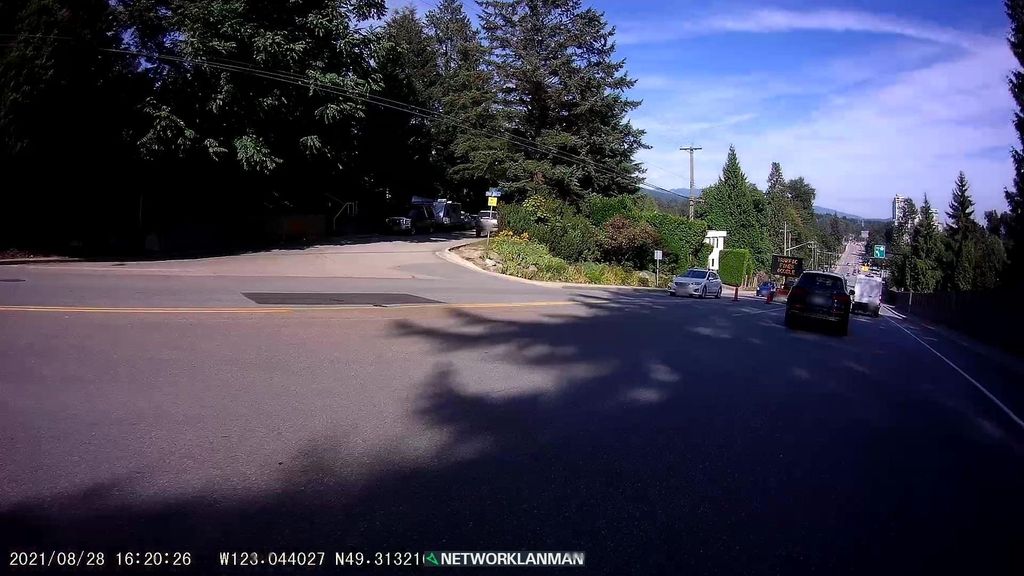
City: vancouver